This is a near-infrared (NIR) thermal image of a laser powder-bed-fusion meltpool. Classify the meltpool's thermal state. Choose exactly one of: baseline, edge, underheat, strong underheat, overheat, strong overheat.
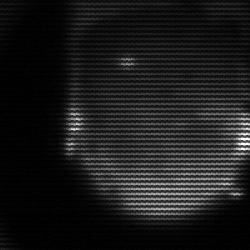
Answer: edge